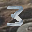
Label: 3